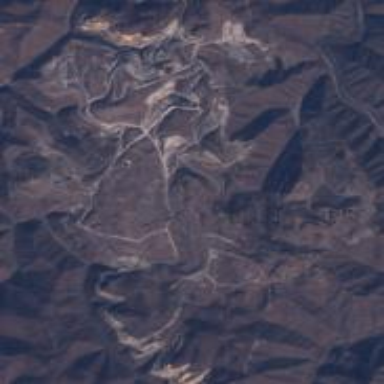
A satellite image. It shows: Quarry area.